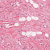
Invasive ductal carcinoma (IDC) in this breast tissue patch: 1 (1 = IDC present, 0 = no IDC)